Question: What is the number of red dots?
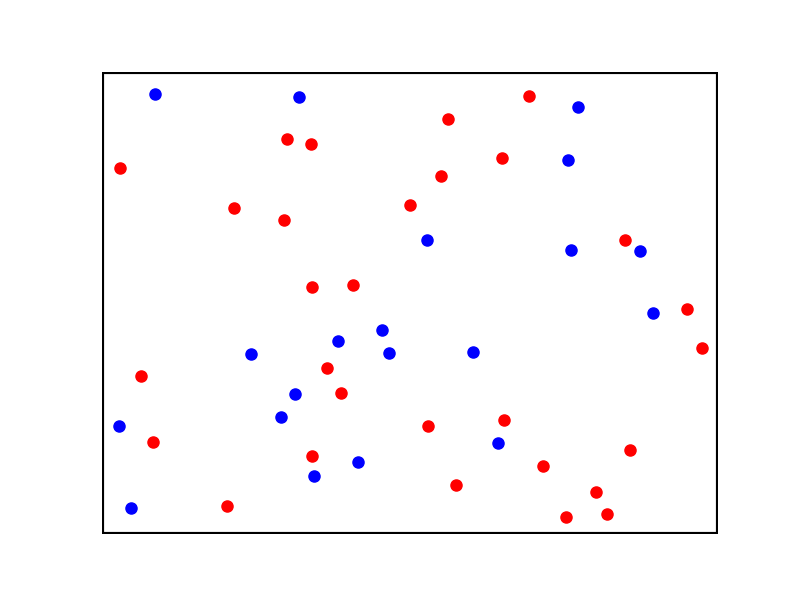
Answer: 29